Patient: sex F, age 57
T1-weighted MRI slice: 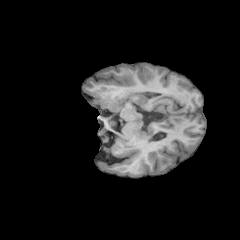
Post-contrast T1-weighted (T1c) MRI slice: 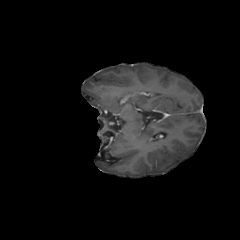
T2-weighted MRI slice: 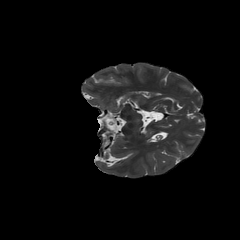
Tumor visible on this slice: no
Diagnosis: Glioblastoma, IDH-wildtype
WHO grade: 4